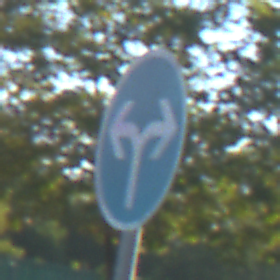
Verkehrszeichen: VorgeschriebeneFahrtrichtungRechtsOderLinks
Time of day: MorningAfternoon
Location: Outdoor (Urban)
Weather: Clear
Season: NotSpecified
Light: Natural